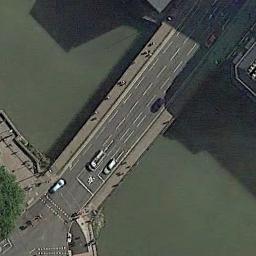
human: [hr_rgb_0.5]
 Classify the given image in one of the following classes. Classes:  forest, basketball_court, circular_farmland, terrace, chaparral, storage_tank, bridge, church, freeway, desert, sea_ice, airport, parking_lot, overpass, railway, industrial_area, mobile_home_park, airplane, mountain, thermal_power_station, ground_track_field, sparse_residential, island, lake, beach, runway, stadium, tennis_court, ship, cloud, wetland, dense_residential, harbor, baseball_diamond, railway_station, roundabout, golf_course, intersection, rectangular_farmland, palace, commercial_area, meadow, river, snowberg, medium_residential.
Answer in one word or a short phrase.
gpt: bridge